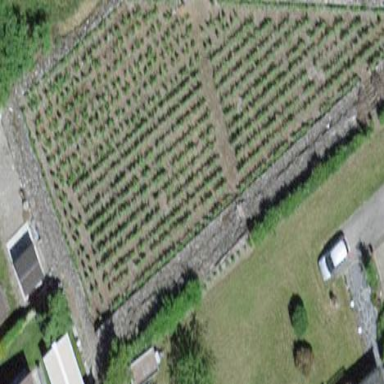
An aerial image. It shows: Beautiful vineyard in the countryside.